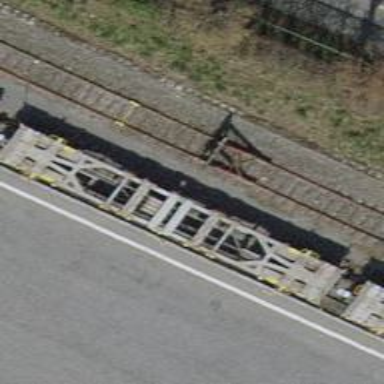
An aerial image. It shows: Railway buffer stop.